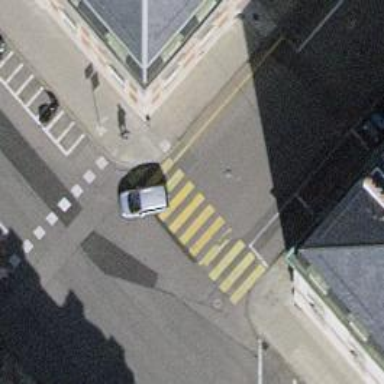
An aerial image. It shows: Footway with asphalt surface and zebra crossing.